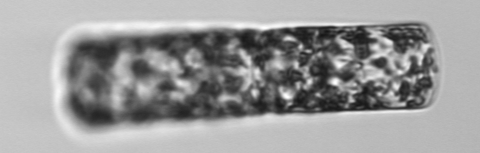
Label: Guinardia_flaccida